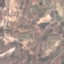
Land use / land cover: PermanentCrop